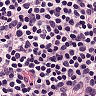
Metastatic tissue present: no